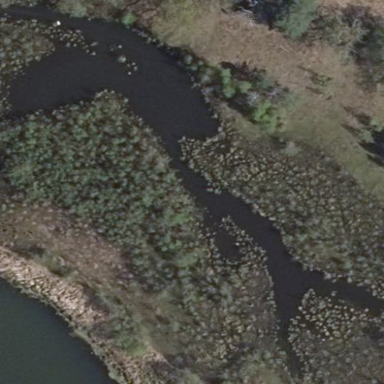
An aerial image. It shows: Oxbow water feature in natural setting.